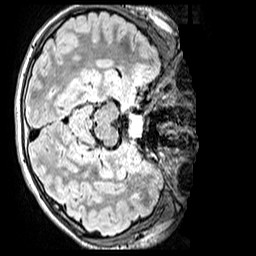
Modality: FLAIR
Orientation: axial
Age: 12
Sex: male
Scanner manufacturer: siemens
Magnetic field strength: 3 T
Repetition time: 5 s
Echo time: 0.388 s